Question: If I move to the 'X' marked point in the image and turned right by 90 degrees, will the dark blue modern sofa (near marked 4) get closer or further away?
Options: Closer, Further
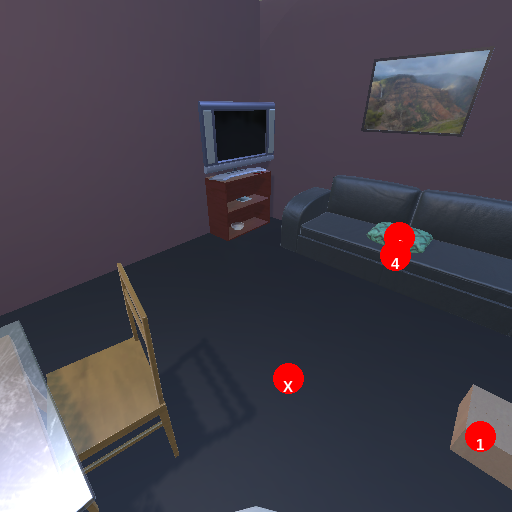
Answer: Closer